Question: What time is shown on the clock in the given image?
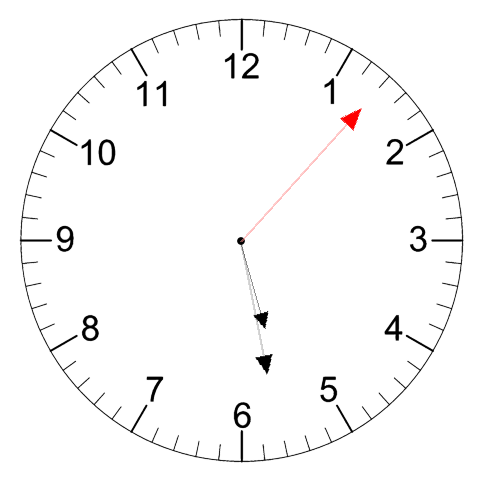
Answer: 05:28:07